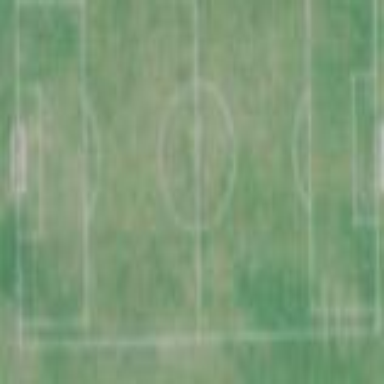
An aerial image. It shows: Soccer pitch for leisureland activities.